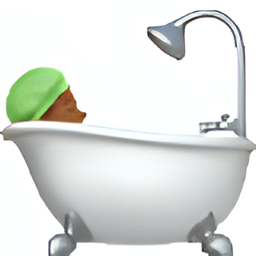
Name: bath
Emoji: 🛀🏾
Group: People & Body
Sub-group: person-resting